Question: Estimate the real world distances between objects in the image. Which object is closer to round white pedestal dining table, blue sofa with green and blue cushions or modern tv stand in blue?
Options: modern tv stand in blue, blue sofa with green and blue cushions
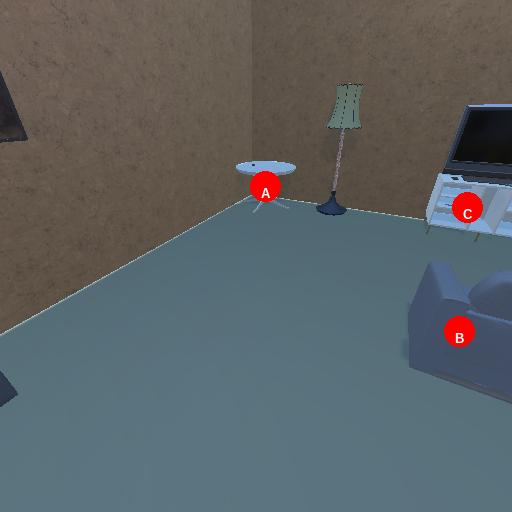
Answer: modern tv stand in blue